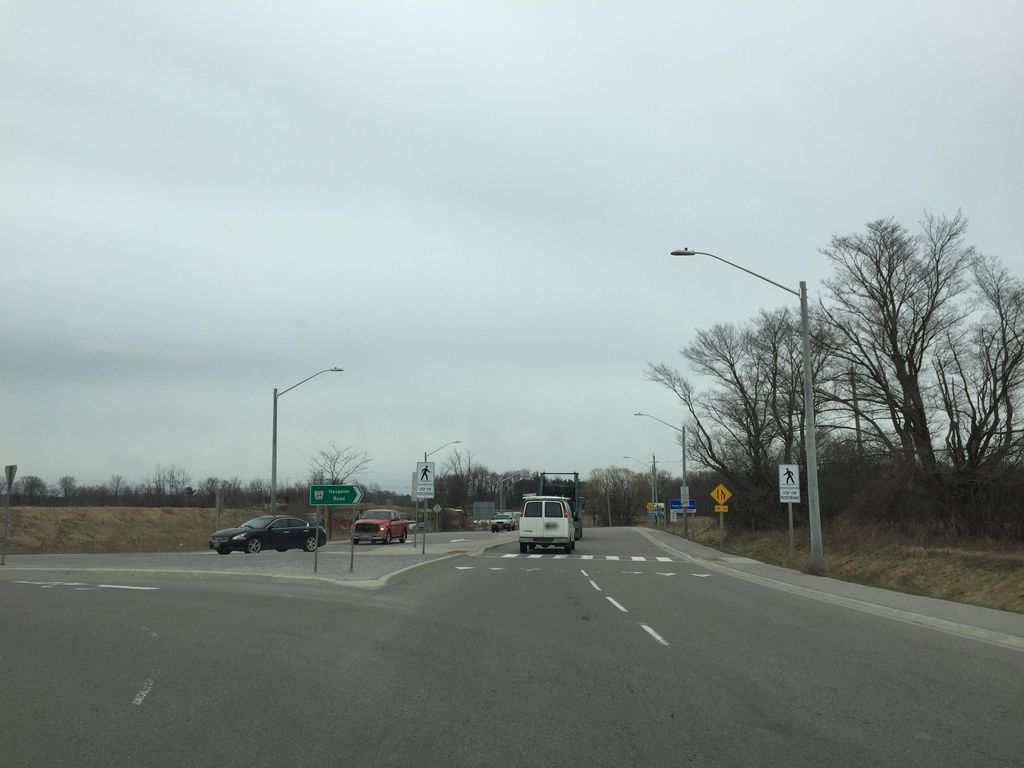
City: kitchener-waterloo